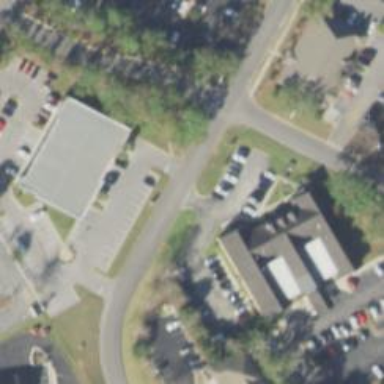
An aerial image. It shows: Parking space is available.